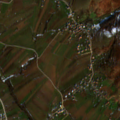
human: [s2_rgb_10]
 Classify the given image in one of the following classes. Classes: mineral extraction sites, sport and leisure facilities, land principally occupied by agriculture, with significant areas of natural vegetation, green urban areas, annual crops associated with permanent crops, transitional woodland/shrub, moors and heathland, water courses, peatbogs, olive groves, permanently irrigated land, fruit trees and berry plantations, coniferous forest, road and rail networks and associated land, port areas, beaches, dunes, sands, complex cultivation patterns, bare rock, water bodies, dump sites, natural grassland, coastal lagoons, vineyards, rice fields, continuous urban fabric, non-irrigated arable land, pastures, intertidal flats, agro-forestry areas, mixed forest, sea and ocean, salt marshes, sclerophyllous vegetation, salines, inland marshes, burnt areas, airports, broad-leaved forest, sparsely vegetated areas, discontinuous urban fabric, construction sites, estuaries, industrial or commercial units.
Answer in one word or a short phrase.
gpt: discontinuous urban fabric, non-irrigated arable land, complex cultivation patterns, broad-leaved forest, transitional woodland/shrub